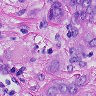
Metastatic tissue present: yes